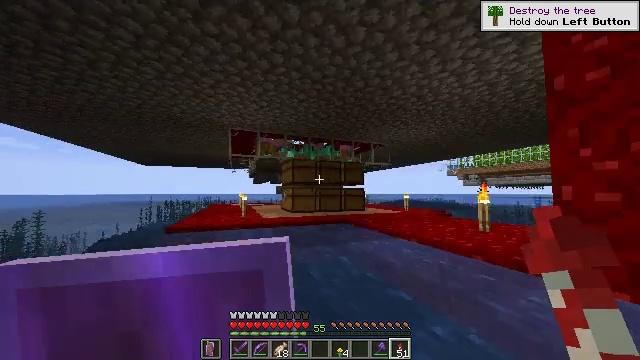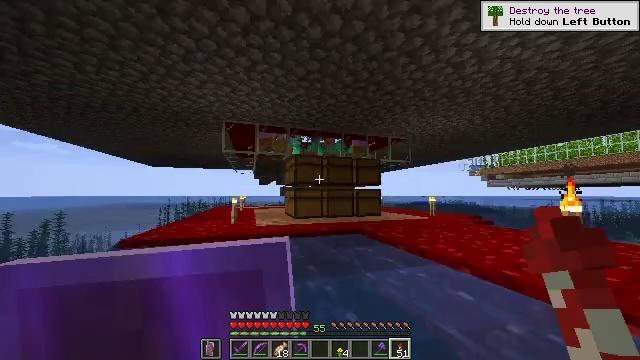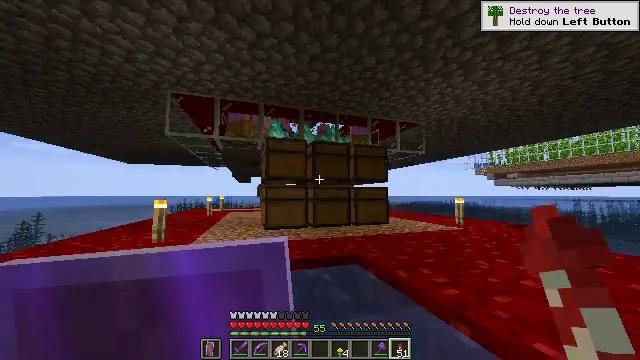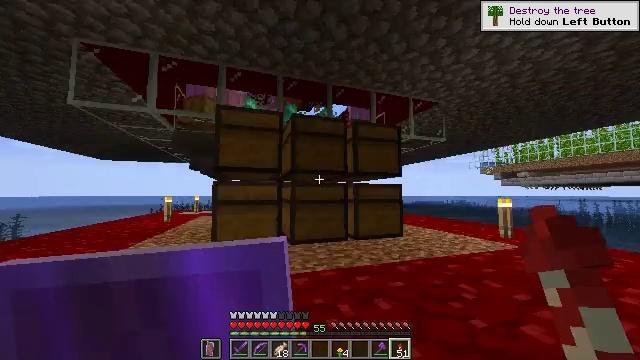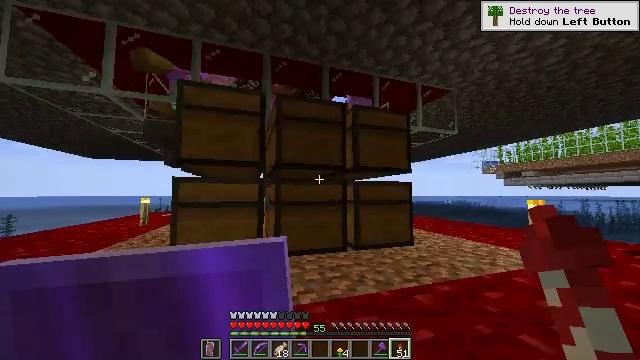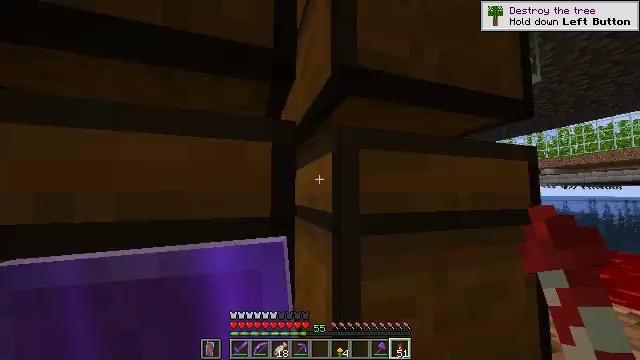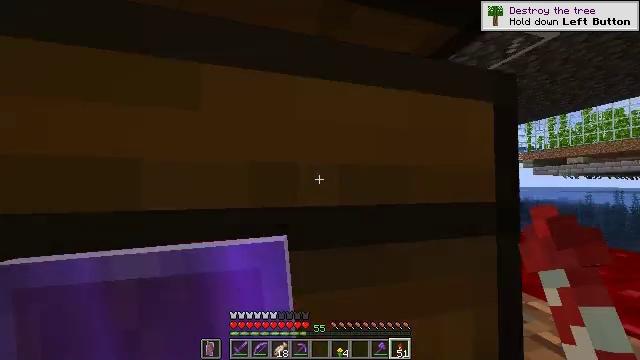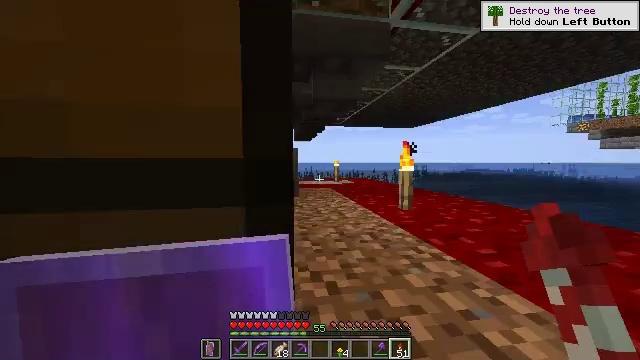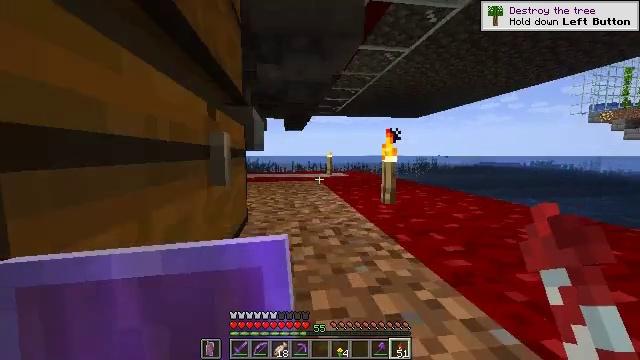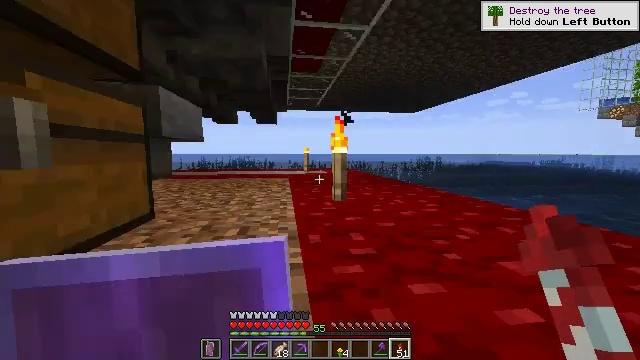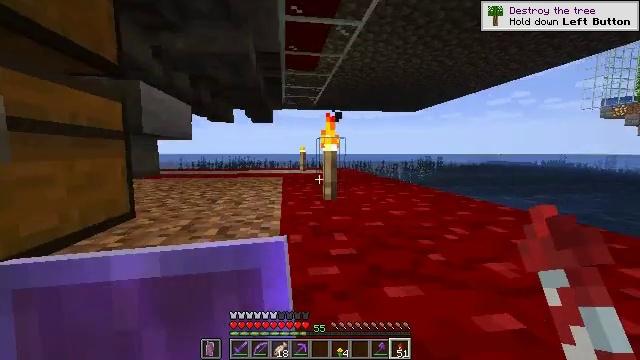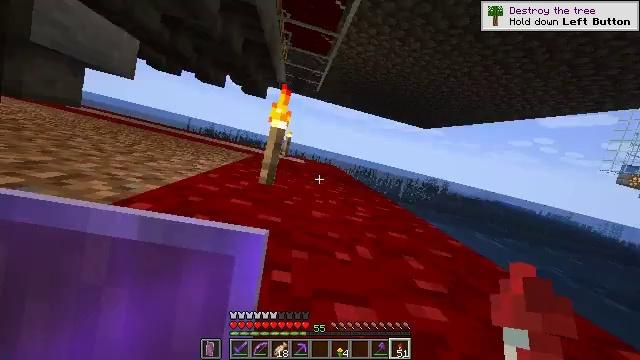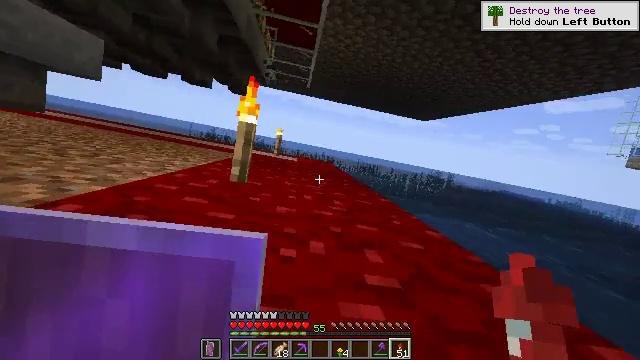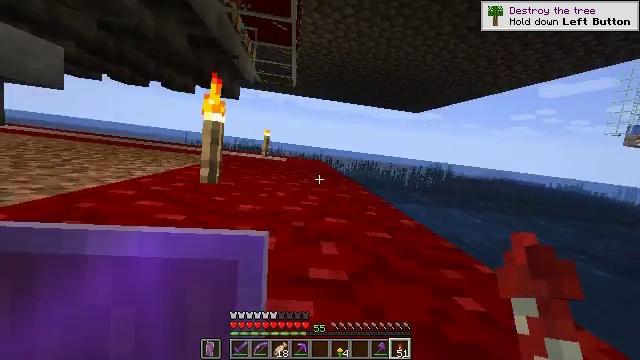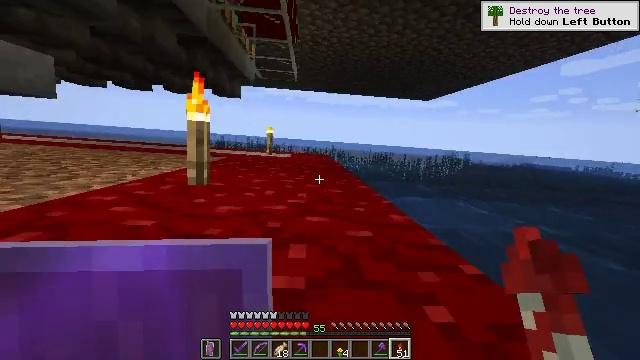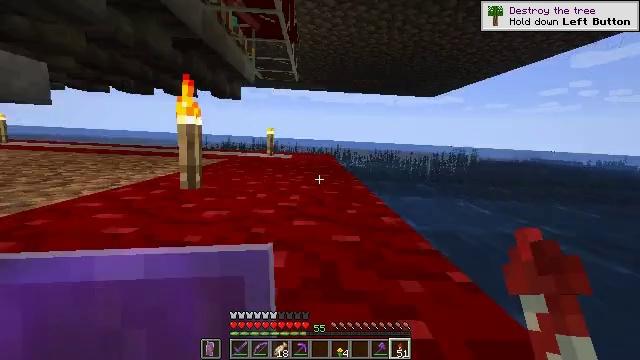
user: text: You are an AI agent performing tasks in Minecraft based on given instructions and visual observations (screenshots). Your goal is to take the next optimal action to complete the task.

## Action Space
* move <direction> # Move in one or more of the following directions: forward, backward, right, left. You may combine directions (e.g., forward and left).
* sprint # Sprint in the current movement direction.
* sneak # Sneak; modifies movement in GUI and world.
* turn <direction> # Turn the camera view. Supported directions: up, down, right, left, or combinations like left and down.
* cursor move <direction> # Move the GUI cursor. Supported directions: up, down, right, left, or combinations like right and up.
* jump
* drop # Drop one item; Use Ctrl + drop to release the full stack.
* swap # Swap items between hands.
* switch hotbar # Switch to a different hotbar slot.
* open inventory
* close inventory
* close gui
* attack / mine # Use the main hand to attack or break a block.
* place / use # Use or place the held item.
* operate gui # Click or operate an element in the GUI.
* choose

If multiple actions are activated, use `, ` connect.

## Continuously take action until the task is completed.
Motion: motion action
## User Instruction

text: Attack the sticky piston to retrieve it.
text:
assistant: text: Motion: move forward, sprint, turn left
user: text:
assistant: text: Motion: move forward, sprint
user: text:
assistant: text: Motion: move forward, sprint
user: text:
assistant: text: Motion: move forward, sprint
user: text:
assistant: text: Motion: move forward, sprint
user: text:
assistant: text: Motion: turn left and down
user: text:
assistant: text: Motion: turn left and down
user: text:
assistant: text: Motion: turn left and down
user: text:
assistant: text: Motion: no_op
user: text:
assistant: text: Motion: no_op
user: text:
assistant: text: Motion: no_op
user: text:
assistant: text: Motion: no_op
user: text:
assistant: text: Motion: no_op
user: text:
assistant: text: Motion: turn left and down
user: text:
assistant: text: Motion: turn left
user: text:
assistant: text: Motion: no_op
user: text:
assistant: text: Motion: no_op
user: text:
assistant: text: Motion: no_op
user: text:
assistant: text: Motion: turn left
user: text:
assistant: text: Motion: turn left and up
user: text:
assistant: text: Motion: turn left and up
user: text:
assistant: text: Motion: turn left
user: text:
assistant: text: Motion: no_op
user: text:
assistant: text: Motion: no_op
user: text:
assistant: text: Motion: no_op
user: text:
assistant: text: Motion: no_op
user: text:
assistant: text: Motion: no_op
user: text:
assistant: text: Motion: no_op
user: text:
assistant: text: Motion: no_op
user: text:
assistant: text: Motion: no_op